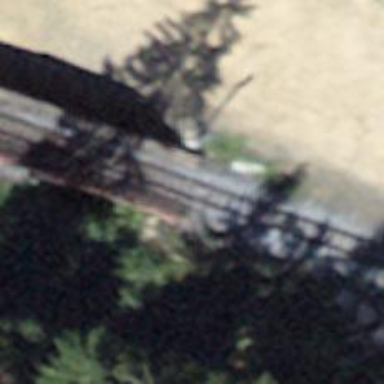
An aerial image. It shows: Narrow-gauge railway track with one electrified contact line.